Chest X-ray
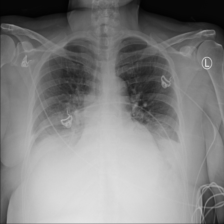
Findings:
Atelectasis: positive
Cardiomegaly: negative
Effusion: positive
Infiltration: positive
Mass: negative
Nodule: negative
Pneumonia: negative
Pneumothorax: negative
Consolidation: negative
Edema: negative
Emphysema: negative
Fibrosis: negative
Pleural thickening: negative
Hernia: negative